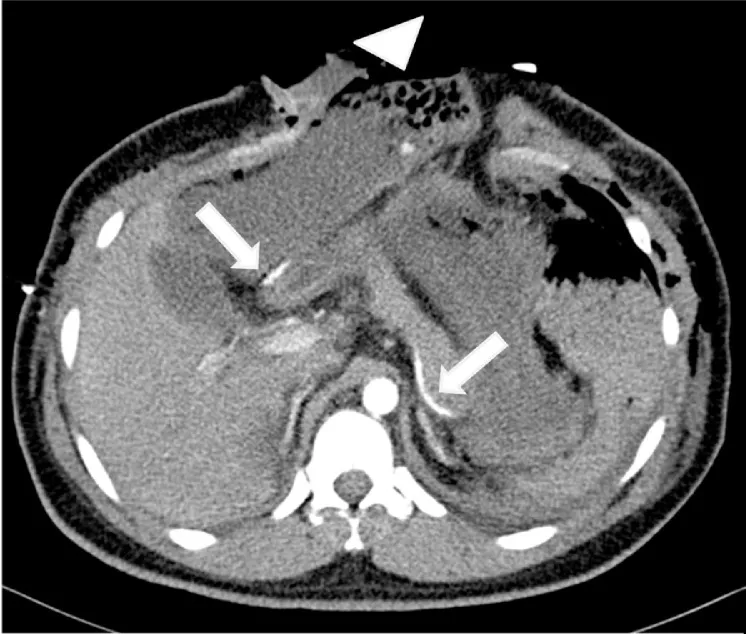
Axial Enhanced CT of the abdomen post explorative laparotomy shows; A: surgical suture lines along the greater curvature of the stomach (bold arrows),Anterior abdominal wall defect with part of the stomach herniating through it (arrowhead).
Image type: radiology (ct)